Question: I am trying to identify a rectangle underwater in a noisy environment. I implemented Canny to find the edges, and drew the found edges using cv2.circle. From here, I am trying to identify the imperfect rectangle in the image (the black one below the long rectangle that covers the top of the frame)

I have attempted multiple solutions, including thresholds, blurs and resizing the image to detect the rectangle. Below is the barebones code with just drawing the identified edges.
'''
import numpy as np
import cv2
import imutils
img_text = 'img5.png'
img = cv2.imread(img_text)
original = img.copy()
min_value = 50
max_value = 100
# draw image and return coordinates of drawn pixels
image = cv2.Canny(img, min_value, max_value)
indices = np.where(image != 0)
coordinates = zip(indices[1], indices[0])
for point in coordinates:
cv2.circle(original, point, 1, (0, 0, 255), -1)
cv2.imshow('original', original)
cv2.waitKey(0)
cv2.destroyAllWindows()
'''
Where the output displays this:
<URL>
From here I want to be able to separately detect just the rectangle and draw another rectangle on top of the output in green, but I haven't been able to find a way to detect the original rectangle on its own.
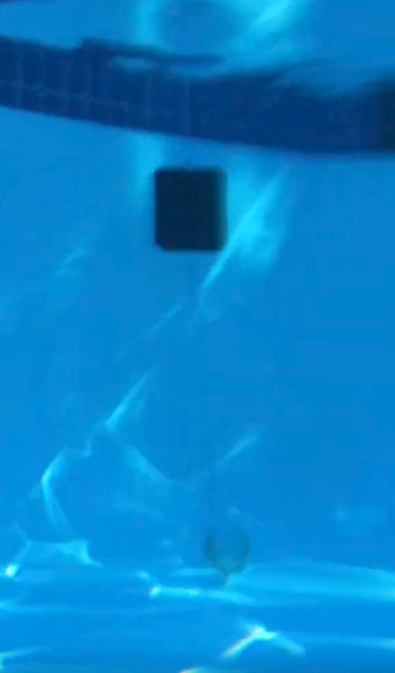
Answer: For your specific image, I obtained quite good results with a simple thresholding on the blue channel.
'''
image = cv2.imread("test.png")
t, img = cv2.threshold(image[:,:,0], 80, 255, cv2.THRESH_BINARY)
'''
<URL>
---
In order to adapt the threshold, I propose a simple way of varying the threshold until you get one component. I have also implemented the rectangle drawing:
'''
def find_square(image):
markers = 0
threshold = 10
while np.amax(markers) == 0:
threshold += 5
t, img = cv2.threshold(image[:,:,0], threshold, 255, cv2.THRESH_BINARY_INV)
_, markers = cv2.connectedComponents(img)
kernel = np.ones((5,5),np.uint8)
img = cv2.morphologyEx(img, cv2.MORPH_OPEN, kernel)
img = cv2.morphologyEx(img, cv2.MORPH_DILATE, kernel)
nonzero = cv2.findNonZero(img)
x, y, w, h = cv2.boundingRect(nonzero)
cv2.rectangle(image, (x, y), (x+w, y+h), (0, 255, 0), 2)
cv2.imshow("image", image)
'''
And the results on the provided example images:
<URL>
<URL>
<URL>
The idea behind this approach is based on the observation that the most information is in the blue channel. If you separate the images in the channels, you will see that in the blue channel, the dark square has the best contrast. It is also the darkest region on this channel, which is why thresholding works. The problem remains the threshold setting. Based on the above intuition, we are looking for the lowest threshold that will bring up something (and hope that it will be the square). What I did is to simply increase gradually the threshold until something appears.
Then, I applied some morphology operations to eliminate other small points that may appear after thresholding and to make the square look a bit bigger (the edges of the square are lighter, and therefore not the entire square is captured). Then is was a matter of drawing the rectangle.
The code can be made much nicer (and more efficient) by doing some statistical analysis on the histogram. Simply compute the threshold such that 5% (or some percent) of the pixels are darker. You may require do so a connected component analysis to keep the biggest blob.
Also, my usage of connectedComponents is very poor and inefficient. Again, code written in a hurry to prove the concept.